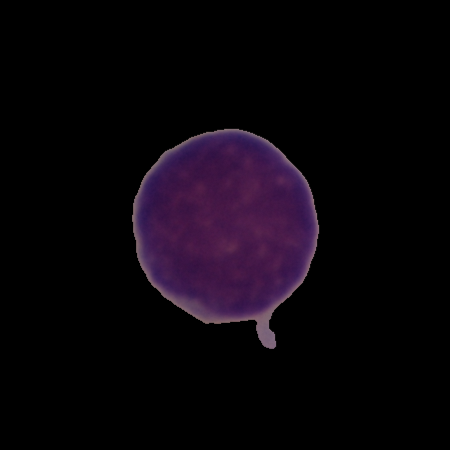
Label: healthy